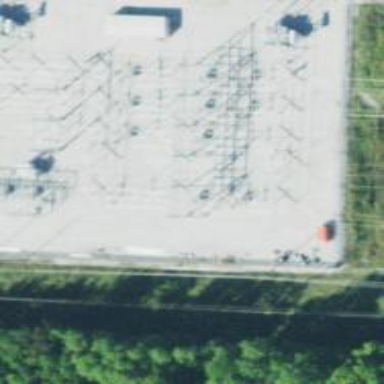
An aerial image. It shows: Switch for power supply.